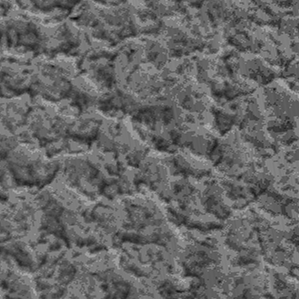
Label: frost